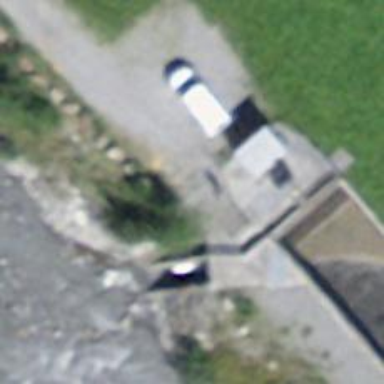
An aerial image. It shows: Gate.